Interaction volume radius: 5 \u00c5
Interaction volume height: 45 \u00c5
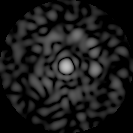
Disorder parameter: 0.8621